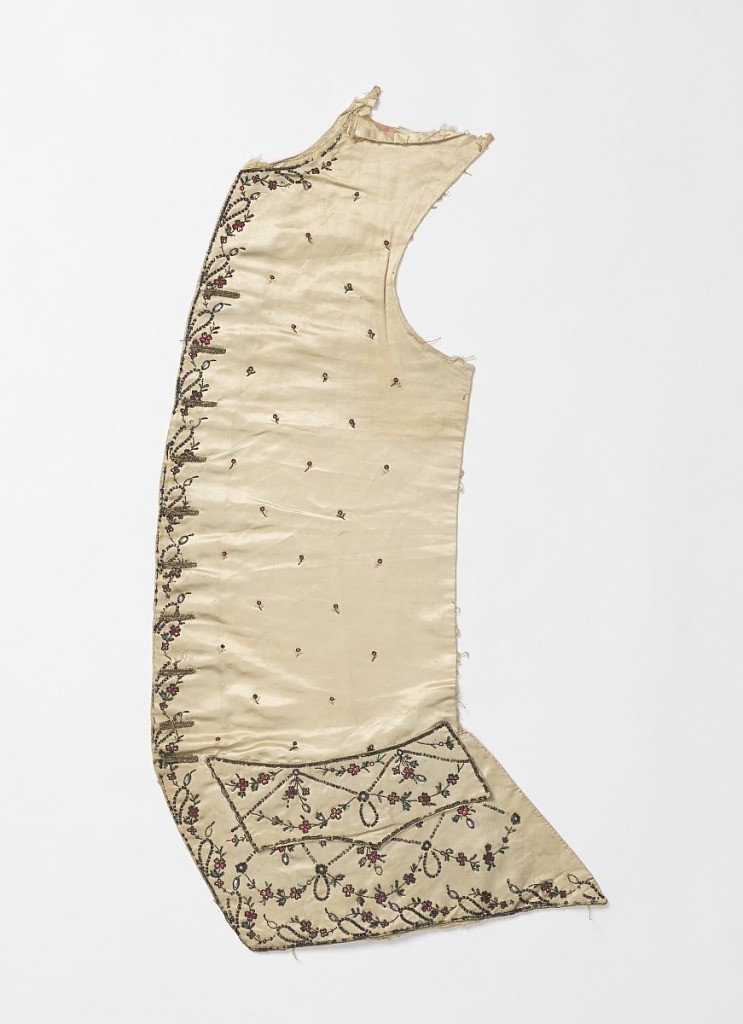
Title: Waistcoat panel
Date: late 18th century
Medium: silk, metallic thread, metal sequins, colored foil, glass beads Technique: embroidered on satin weave
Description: Front panel of a gentleman's waistcoat embroidered in a delicate foral design on white satin.